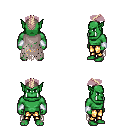
a pixel art fantasy rpg character, male body template, orc, green skin, gray tattered cape, gold greaves, white blonde short mohawk hairstyle, white cloth bracers, four views (front, back, left, right), 2x2 character sprite sheet, small pixel art, hard edges, no anti-aliasing